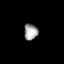
Tissue: prostate
Cell type: T cells
Senescence score: 0.2305
Nuclear area (px): 215
Mean DAPI intensity: 161.94